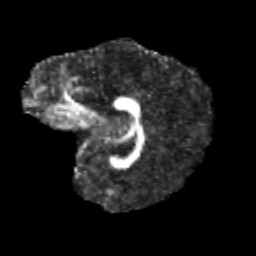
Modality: FA
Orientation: sagittal
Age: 10
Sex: female
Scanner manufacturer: siemens
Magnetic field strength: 3 T
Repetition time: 3.8 s
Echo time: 0.07 s